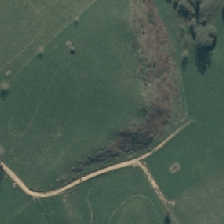
Land cover: high_producing_grassland